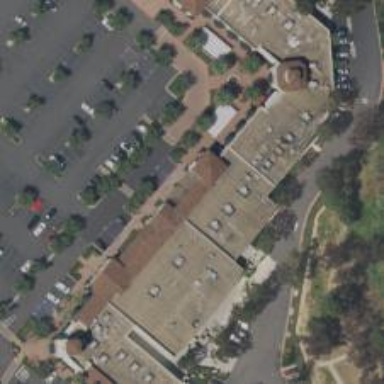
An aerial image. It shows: Veterinary facility.